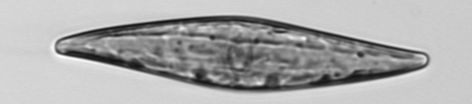
Label: Pleurosigma